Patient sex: M
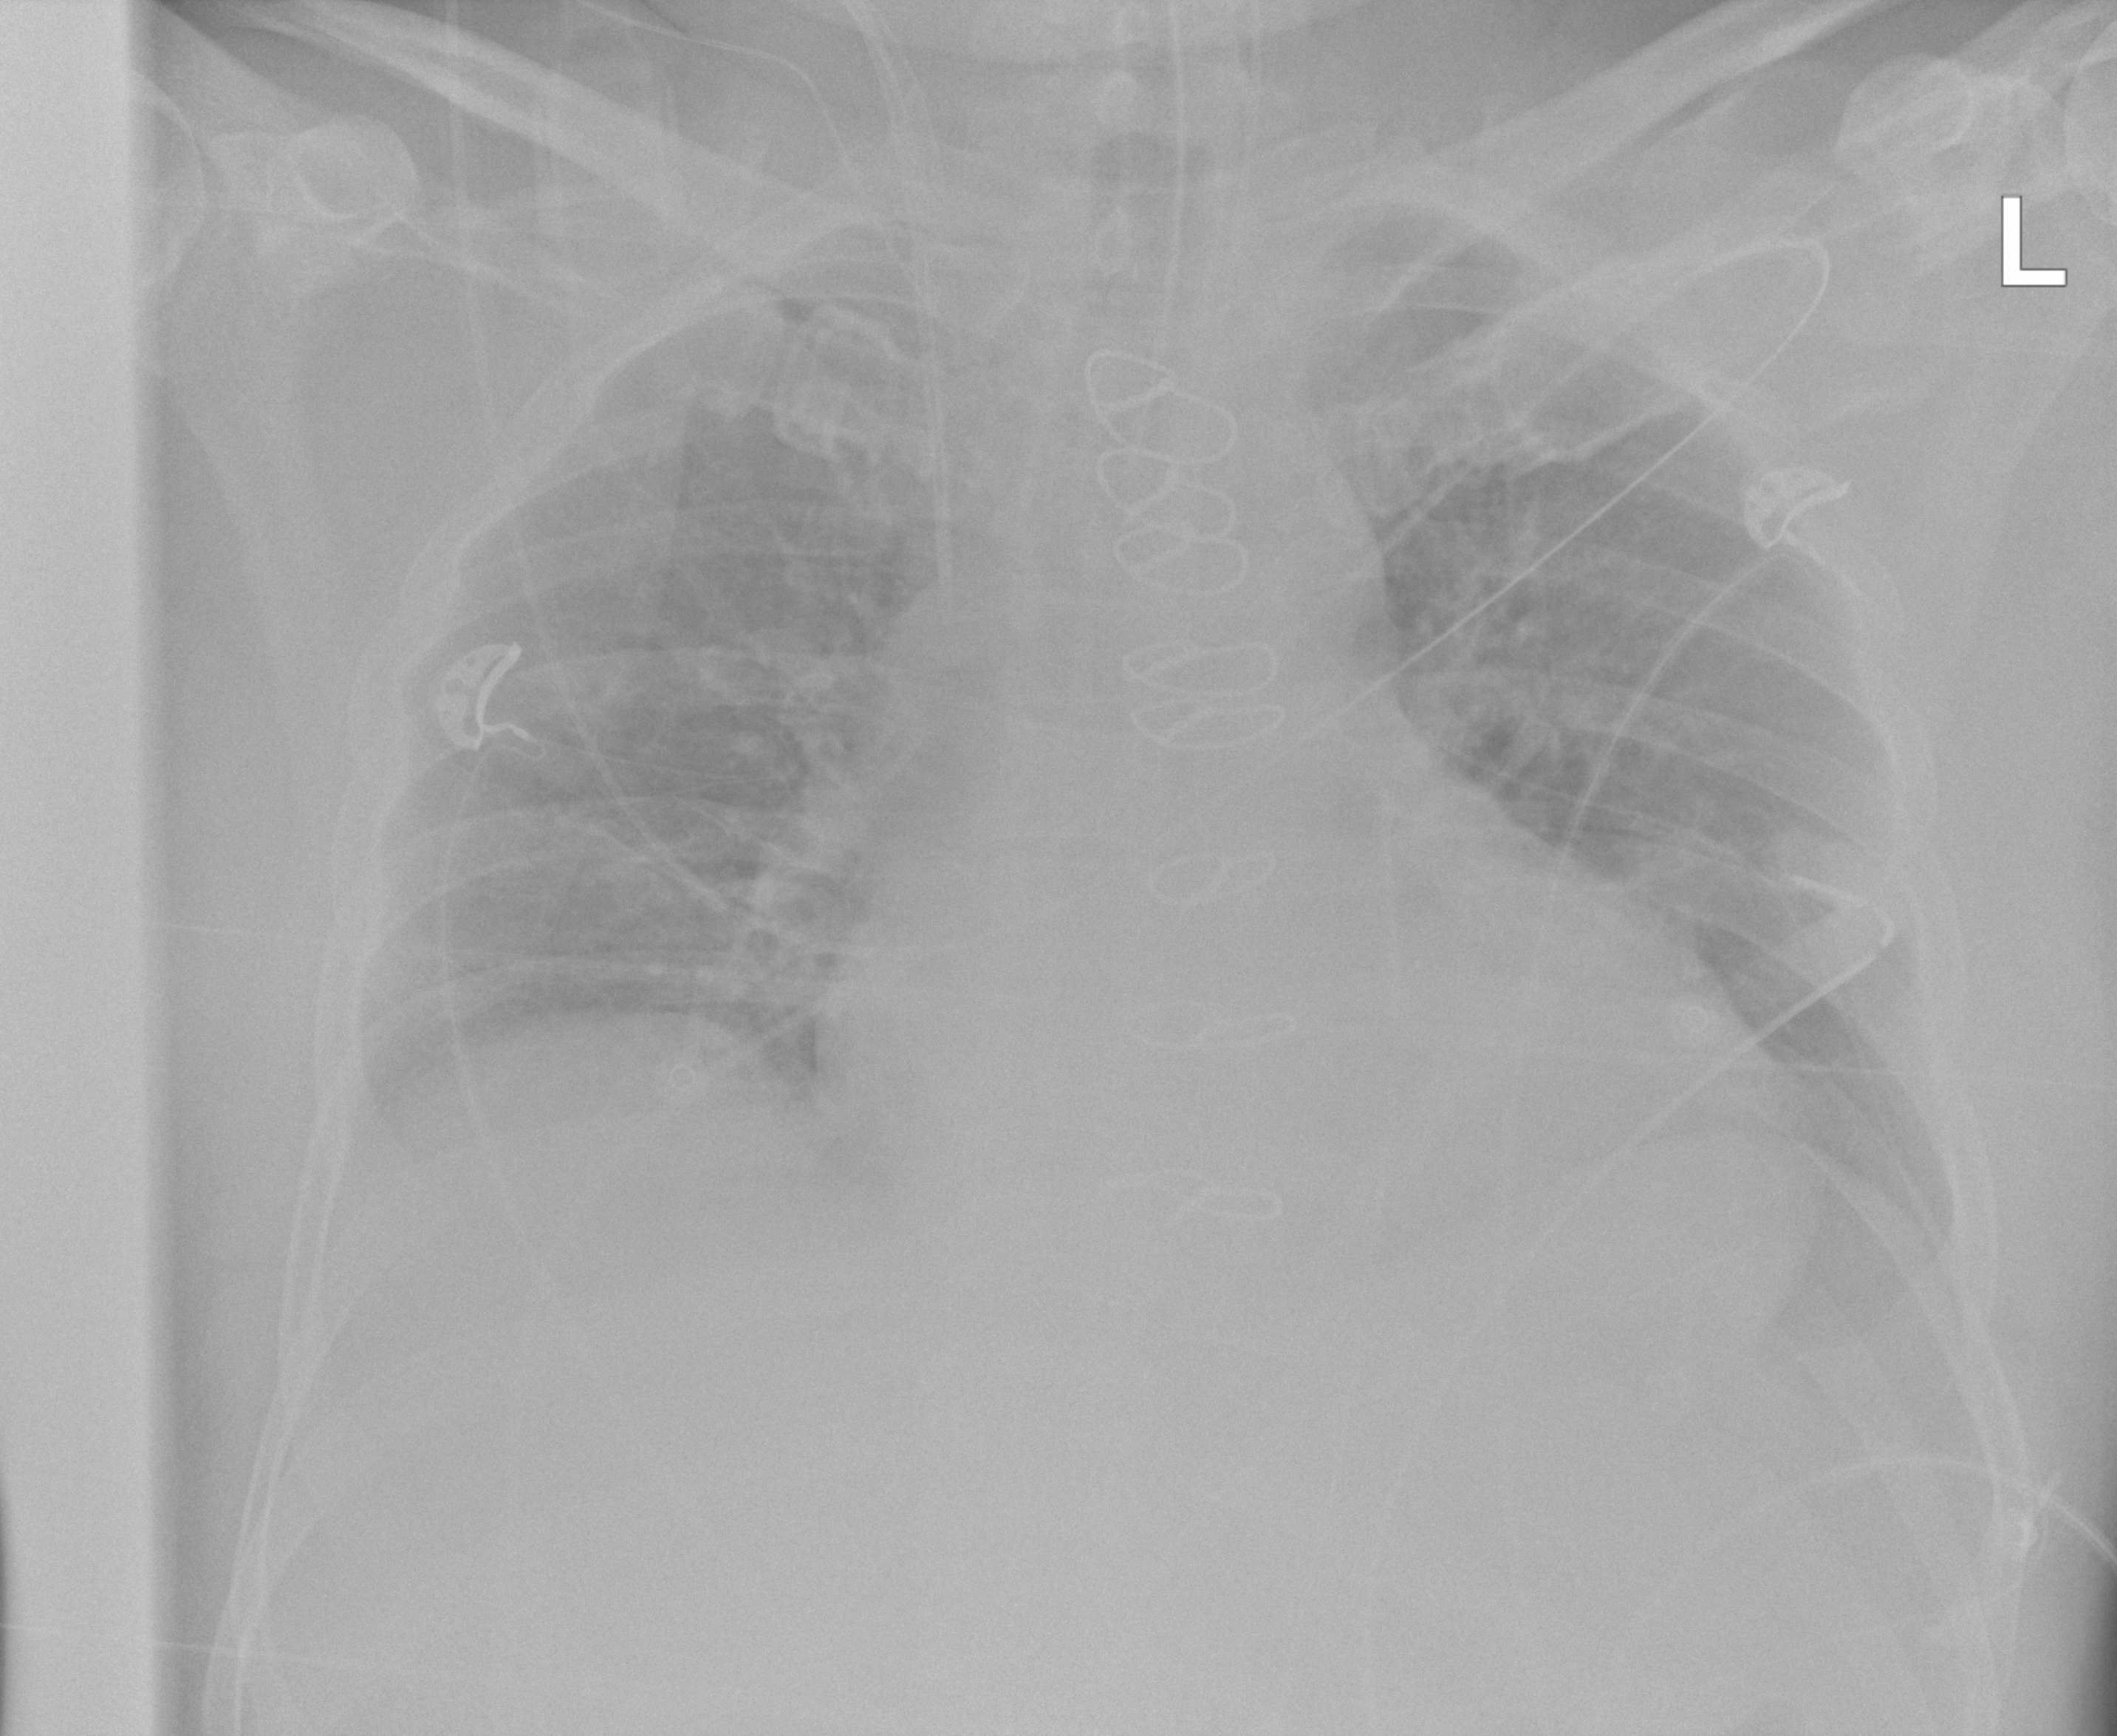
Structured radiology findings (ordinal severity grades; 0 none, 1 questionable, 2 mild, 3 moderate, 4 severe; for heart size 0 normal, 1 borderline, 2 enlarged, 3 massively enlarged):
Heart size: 3
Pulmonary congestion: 1
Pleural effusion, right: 0
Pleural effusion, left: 2
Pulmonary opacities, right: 1
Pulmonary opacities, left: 0
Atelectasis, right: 0
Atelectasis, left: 1